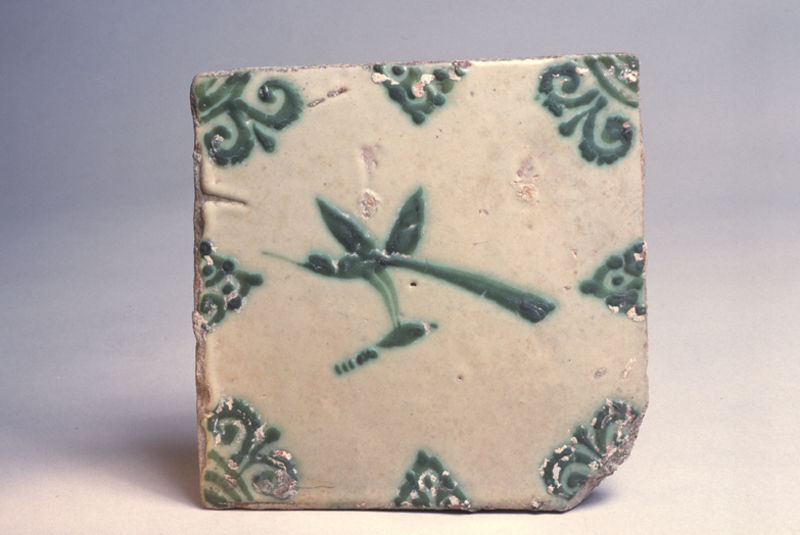
Titel: Four Tiles (Azulejos)
Standort: Amherst (Massachusetts, USA)
Institution: Mead Art Museum, Amherst College
Schlagwörter: blue, ornate, white, green, old, painting, decorative, pattern, plant, pot, feather, flower, food, roman, stone, decoration, ornament, bird, tail, fly, flying, photo, swirl, wings, marble, leaves, antique, design, square, art, animal, legs, ceramic, floral, paint, china, pottery, beak, plate, fleur de lis, body, wing, foto, photograph, stem, break, broken, fragment, tiles, triangle, tile, stowe, cream, wite, holding, glazed, bit, ceramics, enamel, chip, asia, clay, crafts, object, scratch, teal, bug, drop, decor, chipped, insect, imperfect, hummingbird, glaze, cracked, filligree, worm, piece, gazza, mosquito, phoyo, arrying, shard, dragonfly, libelle, glzed, fossil, paqttern, scrollwork, tilde, porcelin plate, white and green, piece of